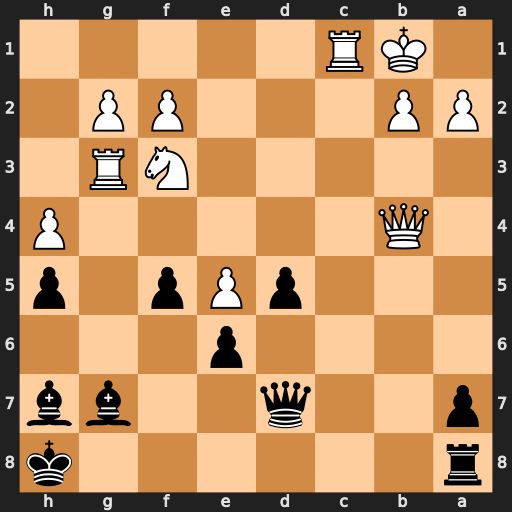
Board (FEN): r6k/p2q2bb/4p3/3pPp1p/1Q5P/5NR1/PP3PP1/1KR5
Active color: b
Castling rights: -
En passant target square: -
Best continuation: f4+ Ka1 fxg3